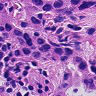
Metastatic tissue present: yes